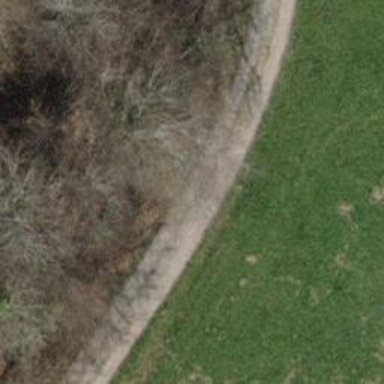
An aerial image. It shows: Gravel track with grade2 tracktype.